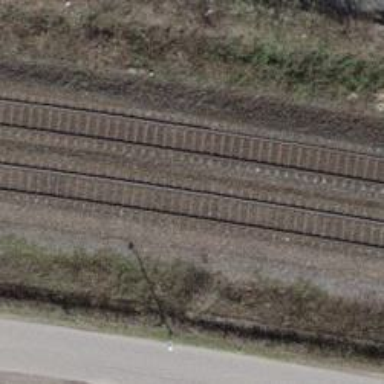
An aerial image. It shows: Railway track with single rail.